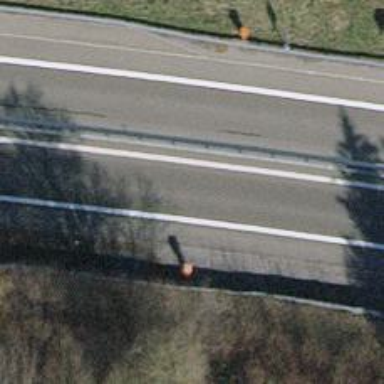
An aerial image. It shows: Asphalt motorway categorized as trunk road.